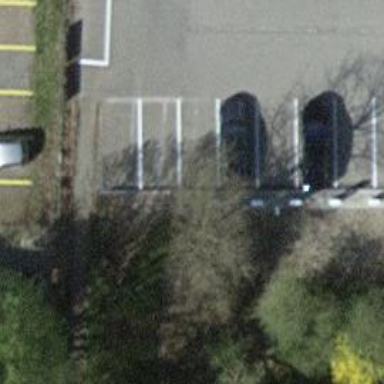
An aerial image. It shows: Charging station.